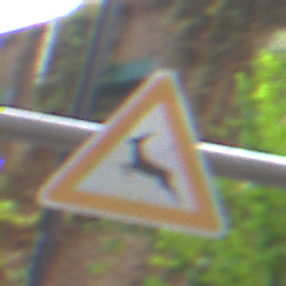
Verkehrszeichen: WildwechselRechts
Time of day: MorningAfternoon
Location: Outdoor (Urban)
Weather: Overcast
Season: NotSpecified
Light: Natural